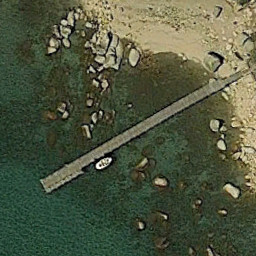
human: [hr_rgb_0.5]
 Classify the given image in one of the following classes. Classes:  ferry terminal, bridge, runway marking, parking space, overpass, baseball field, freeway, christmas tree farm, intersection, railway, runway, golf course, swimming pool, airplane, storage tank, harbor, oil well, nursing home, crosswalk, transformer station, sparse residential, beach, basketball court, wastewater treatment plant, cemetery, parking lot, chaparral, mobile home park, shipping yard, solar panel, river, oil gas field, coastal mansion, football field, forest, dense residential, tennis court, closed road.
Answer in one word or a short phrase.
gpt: ferry terminal